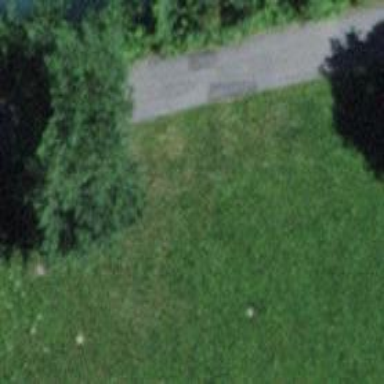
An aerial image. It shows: Bench.